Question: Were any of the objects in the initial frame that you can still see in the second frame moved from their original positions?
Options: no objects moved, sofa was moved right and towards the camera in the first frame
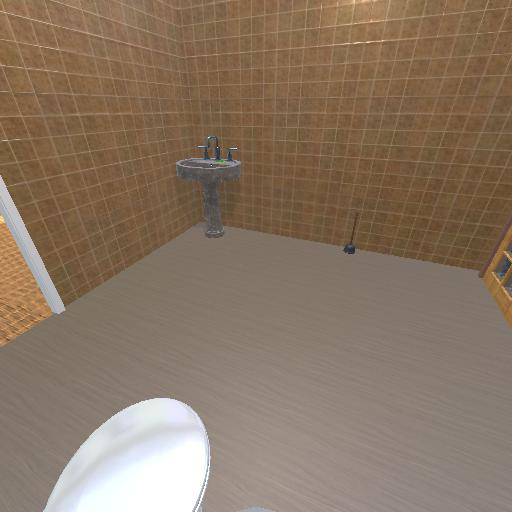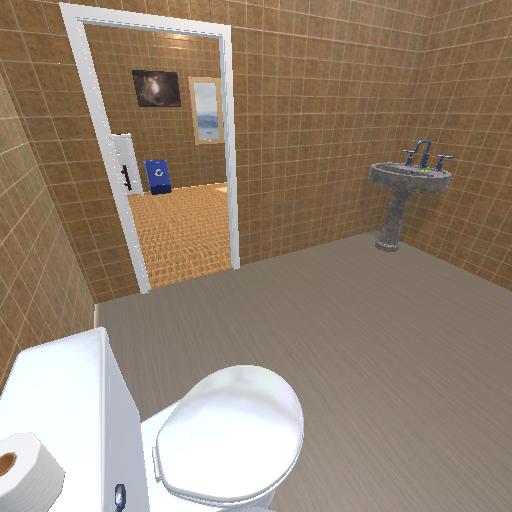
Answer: no objects moved